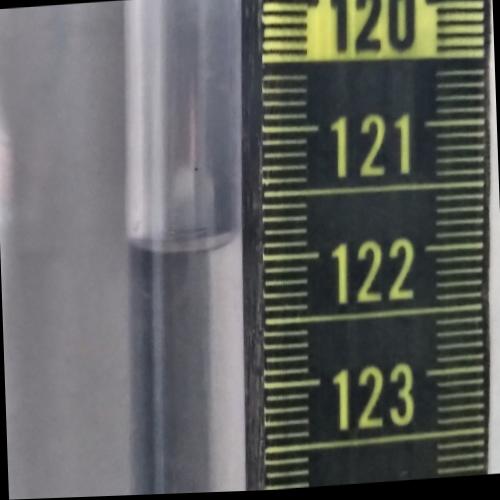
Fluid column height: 121.9 cm